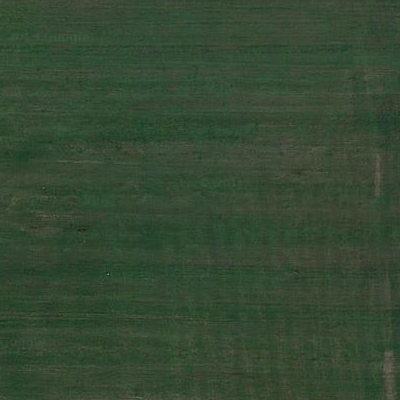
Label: aGrass